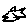
Label: fish